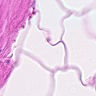
Metastatic tissue present: no